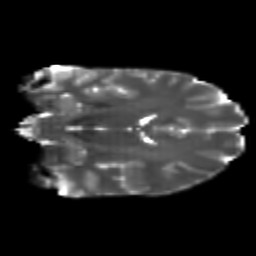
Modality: T2w
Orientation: coronal
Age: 24
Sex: female
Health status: healthy
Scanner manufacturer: philips
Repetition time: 7.384 s
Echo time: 0.08599 s